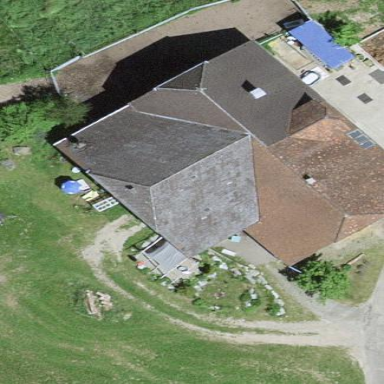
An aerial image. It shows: Farm building.